Question: Just getting started with MVC.
I have a model and have created a metadata class for persistent data annotations. Some of them work and some don't.

As you can see from the screen shot, the JobNo displayName isn't working, but the VersionRef is. Can't figure out why.
Anyone got any ideas? main difference is that Jobno from a related table
After some more investigation, it seems that for some reason the scaffolded .cshtml contains a literal string for any fields that from related tables.
'''
<div class="form-horizontal">
<h4>Job</h4>
<hr />
@Html.ValidationSummary(true, "", new { @class = "text-danger" })
<div class="form-group">
@Html.LabelFor(model => model.JobNo, "JobNo", htmlAttributes: new { @class = "control-label col-md-2" })
<div class="col-md-10">
@Html.DropDownList("JobNo", null, htmlAttributes: new { @class = "form-control" })
@Html.ValidationMessageFor(model => model.JobNo, "", new { @class = "text-danger" })
</div>
</div>
'''
Is there a raeson for this?
Regards
mark
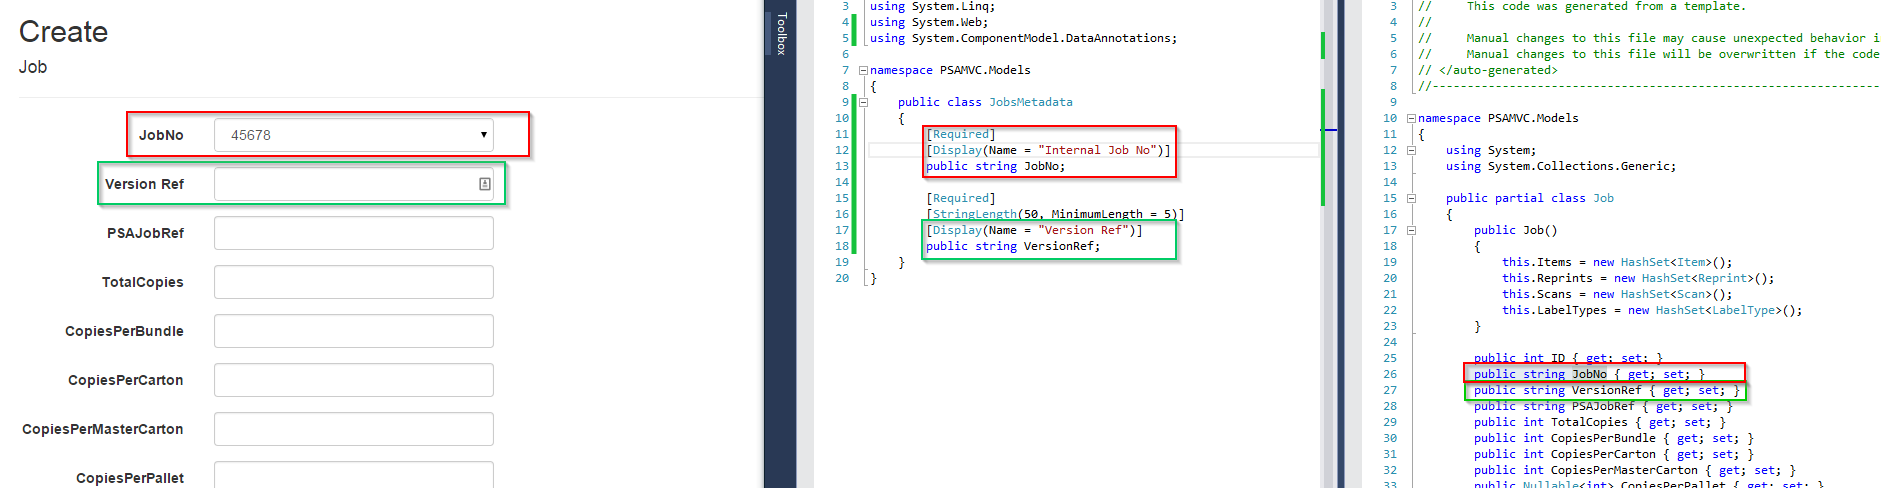
Answer: After some more investigation, it seems that for some reason the scaffolded .cshtml contains a literal string for any fields that from related tables.